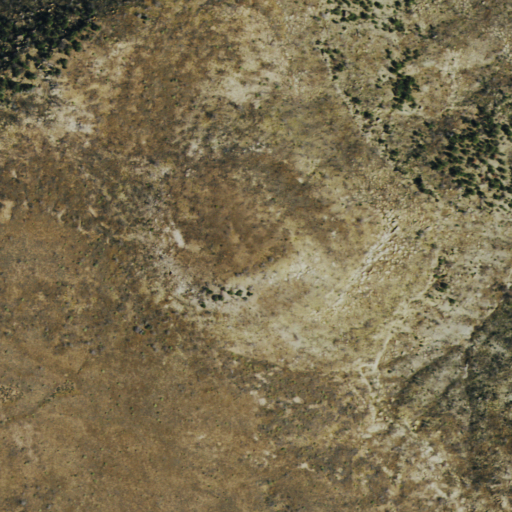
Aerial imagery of ridge(s) in Colorado named Bunkwater Ridge containing shrub and grassland